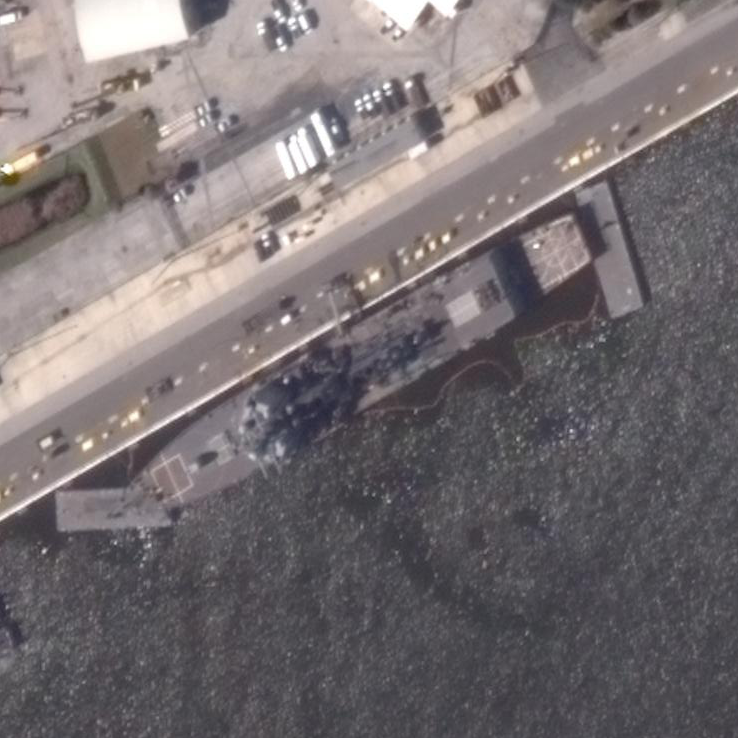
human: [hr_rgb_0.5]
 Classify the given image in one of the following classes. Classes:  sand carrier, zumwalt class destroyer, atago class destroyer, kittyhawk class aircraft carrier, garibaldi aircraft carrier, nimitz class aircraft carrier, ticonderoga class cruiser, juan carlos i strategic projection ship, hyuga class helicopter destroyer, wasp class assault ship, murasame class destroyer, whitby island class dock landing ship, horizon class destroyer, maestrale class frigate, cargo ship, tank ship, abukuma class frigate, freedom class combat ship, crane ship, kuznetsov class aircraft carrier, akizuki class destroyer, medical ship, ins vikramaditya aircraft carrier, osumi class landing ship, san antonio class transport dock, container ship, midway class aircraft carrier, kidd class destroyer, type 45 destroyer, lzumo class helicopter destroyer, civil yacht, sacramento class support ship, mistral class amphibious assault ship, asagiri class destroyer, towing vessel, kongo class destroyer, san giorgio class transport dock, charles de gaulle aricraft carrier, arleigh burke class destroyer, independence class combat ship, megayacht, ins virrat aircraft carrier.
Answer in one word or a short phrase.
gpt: Arleigh Burke class destroyer